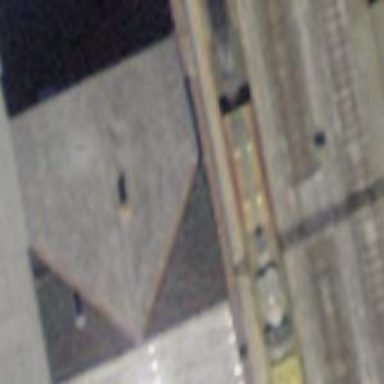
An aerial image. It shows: Railway station that also serves as public transport station.